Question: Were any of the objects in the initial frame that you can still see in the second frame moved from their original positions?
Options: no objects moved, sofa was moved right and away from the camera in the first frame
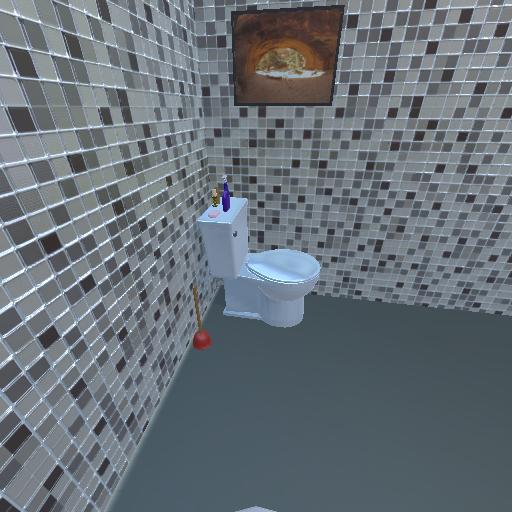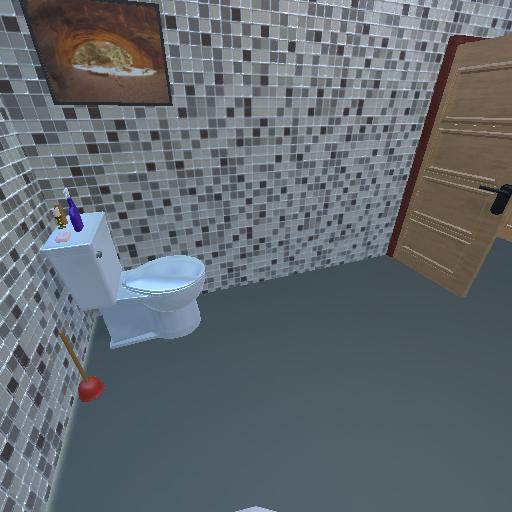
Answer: no objects moved